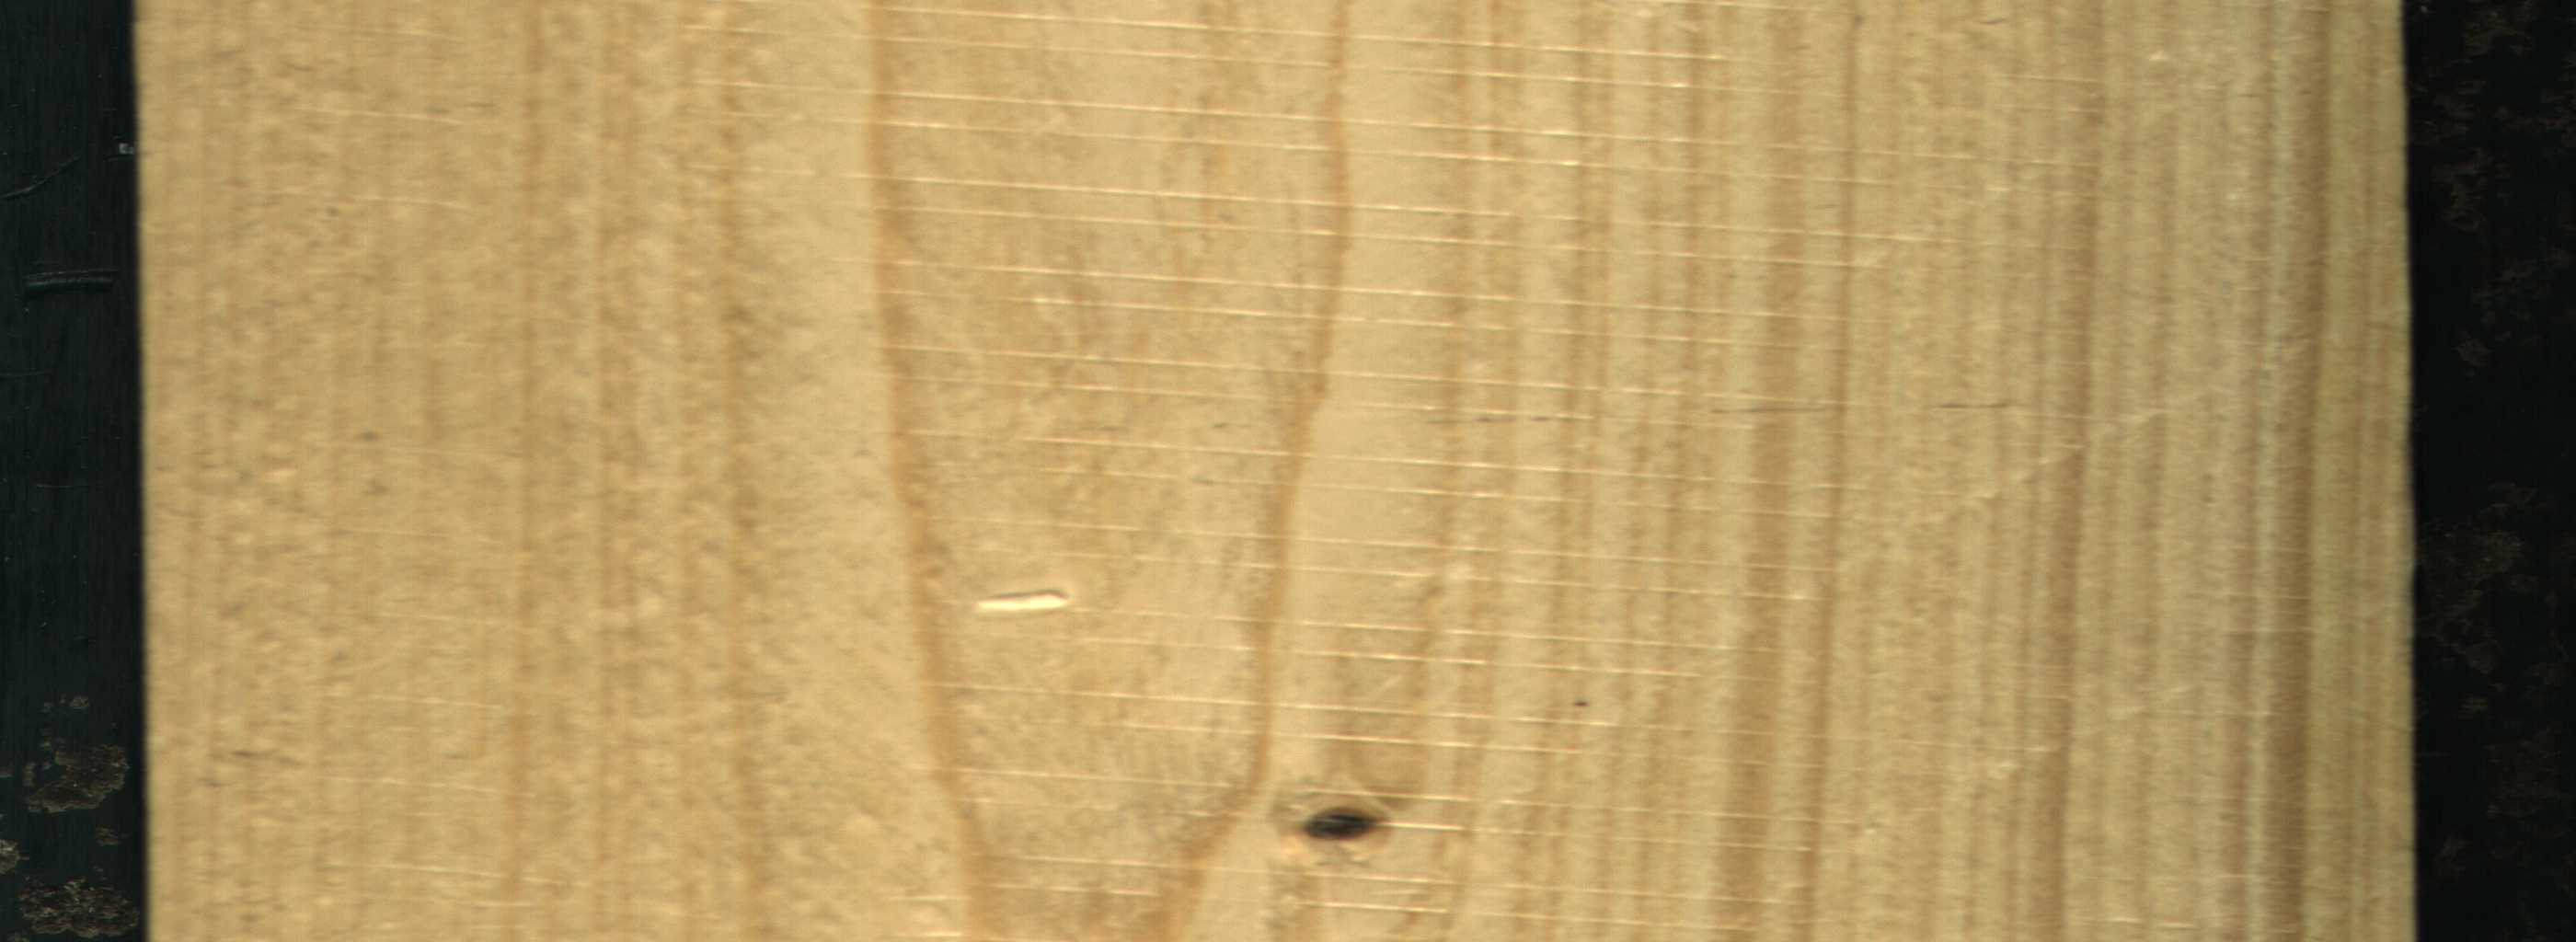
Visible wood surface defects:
Dead_Knot